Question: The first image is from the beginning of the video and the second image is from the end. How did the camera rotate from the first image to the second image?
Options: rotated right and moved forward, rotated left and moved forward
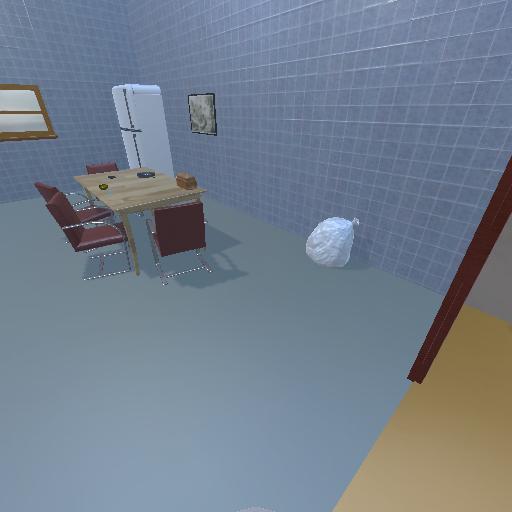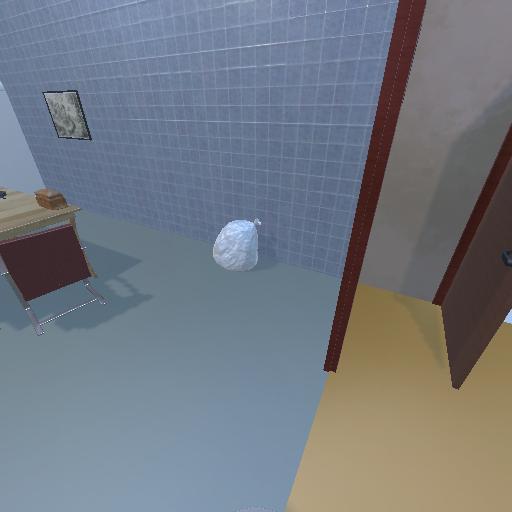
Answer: rotated right and moved forward